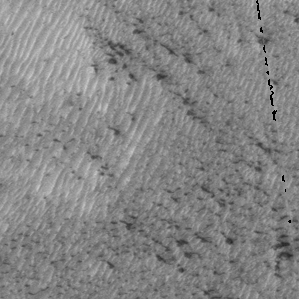
Label: frost